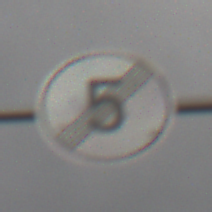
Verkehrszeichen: EndeGeschwindigkeit5
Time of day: MorningAfternoon
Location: Outdoor (Suburban)
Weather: Overcast
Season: NotSpecified
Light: Natural